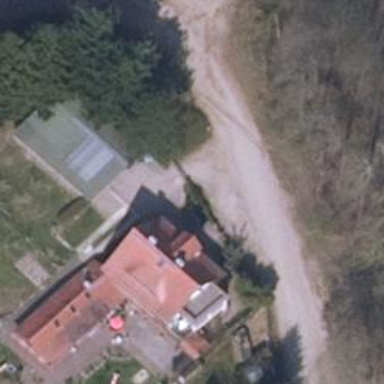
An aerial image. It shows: Driveway.